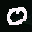
Label: 0